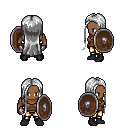
a pixel art fantasy rpg character, male body template, human, dark skin, brown pirate shirt, gold greaves, white extra-long hairstyle, metal gloves, black shoes, shield, four views (front, back, left, right), 2x2 character sprite sheet, small pixel art, hard edges, no anti-aliasing